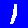
Digit: 1